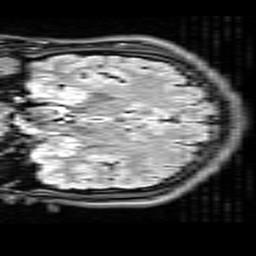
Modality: FLAIR
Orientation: coronal
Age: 27
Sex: male
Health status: healthy
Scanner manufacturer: siemens
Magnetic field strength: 3 T
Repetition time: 9 s
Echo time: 0.088 s